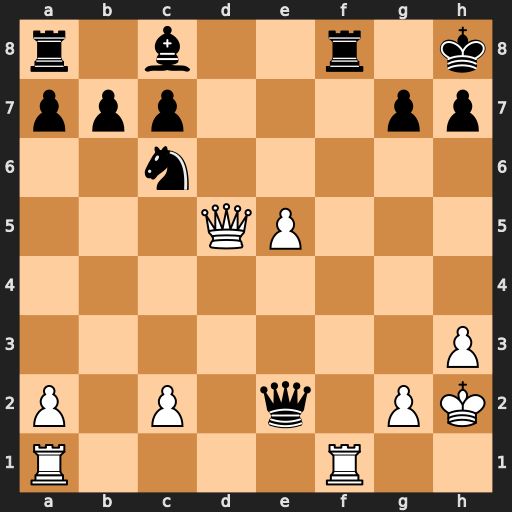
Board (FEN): r1b2r1k/ppp3pp/2n5/3QP3/8/7P/P1P1q1PK/R4R2
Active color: w
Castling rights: -
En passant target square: -
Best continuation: Rxf8#